A spectrogram of one vibration snapshot from a rotating bearing is shown (time on one axis, frequency on the other). What is the most likely bearing condition (normal, inner_race, outer_race, ball)?
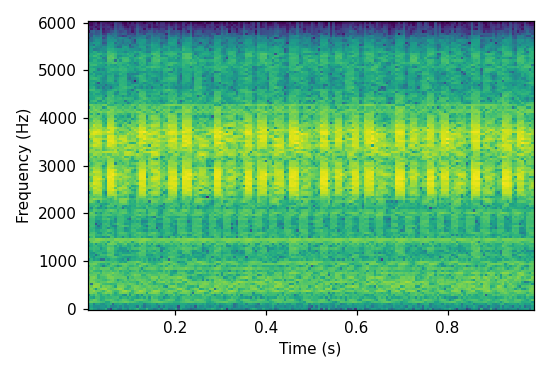
Answer: inner_race